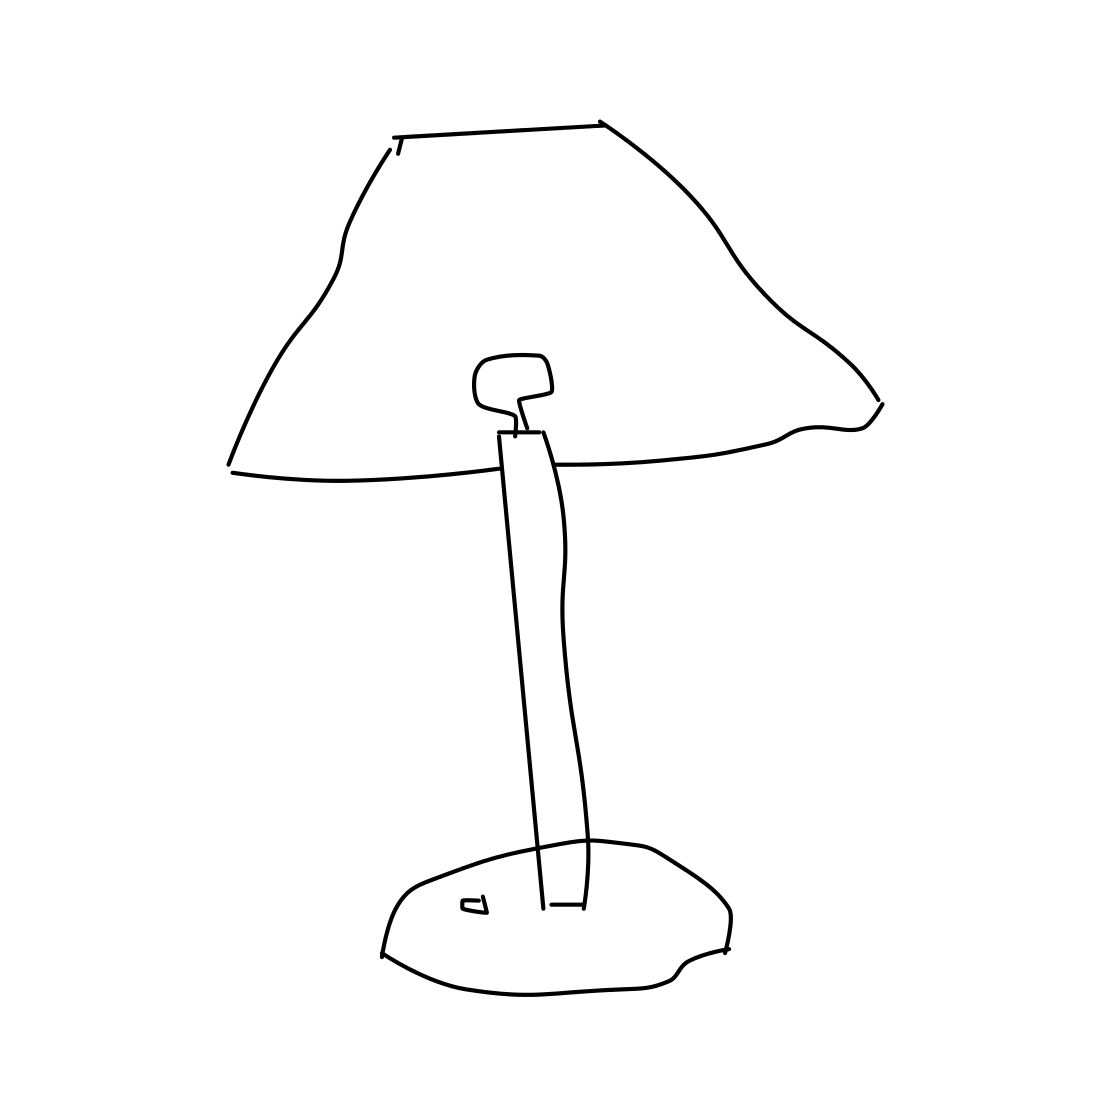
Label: tablelamp